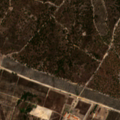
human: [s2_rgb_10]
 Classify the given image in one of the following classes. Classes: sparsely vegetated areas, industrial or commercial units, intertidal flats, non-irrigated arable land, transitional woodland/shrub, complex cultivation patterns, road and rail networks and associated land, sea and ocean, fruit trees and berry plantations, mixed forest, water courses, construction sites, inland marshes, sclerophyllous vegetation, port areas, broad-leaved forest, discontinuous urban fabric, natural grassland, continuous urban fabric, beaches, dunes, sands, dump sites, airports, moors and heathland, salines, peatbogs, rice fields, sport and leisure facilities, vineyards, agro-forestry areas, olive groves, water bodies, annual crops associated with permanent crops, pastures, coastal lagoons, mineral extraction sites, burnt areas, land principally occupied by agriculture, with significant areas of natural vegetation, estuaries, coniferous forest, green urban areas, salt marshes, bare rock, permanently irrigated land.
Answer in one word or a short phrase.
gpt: complex cultivation patterns, mixed forest, transitional woodland/shrub